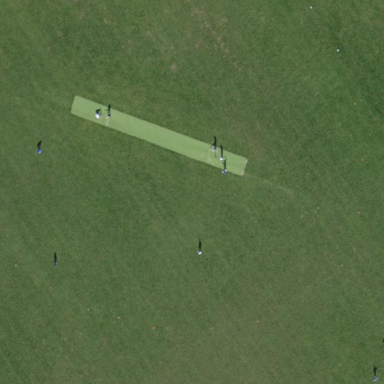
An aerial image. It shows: Grass pitch designated for cricket.